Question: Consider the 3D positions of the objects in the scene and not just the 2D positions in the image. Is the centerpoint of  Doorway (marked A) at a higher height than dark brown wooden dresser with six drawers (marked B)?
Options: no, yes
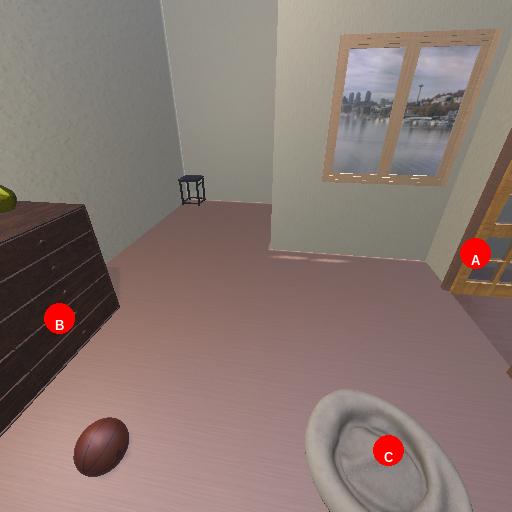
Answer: no